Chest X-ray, AP view. Patient: 34 years old, sex F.
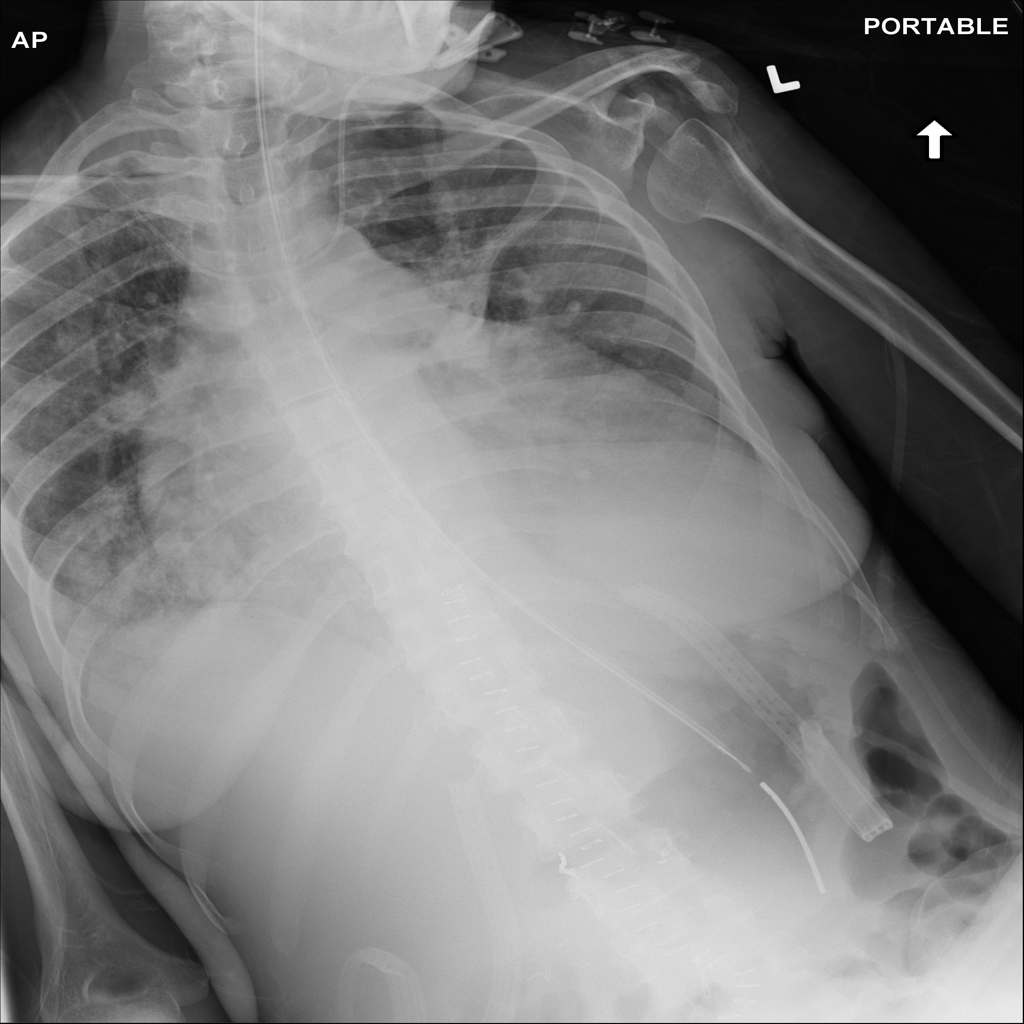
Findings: Infiltration